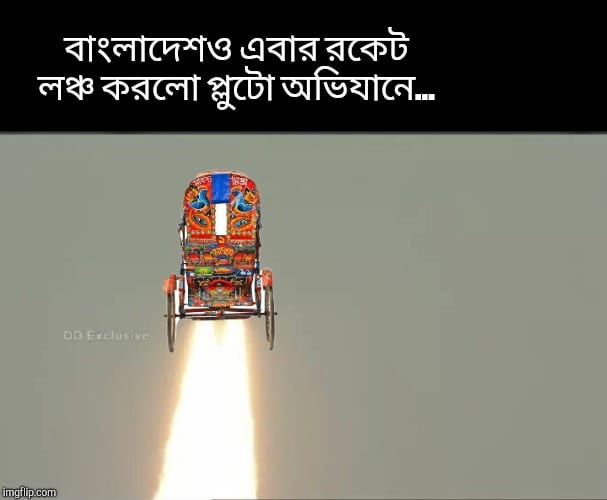
Text: বাংলাদেশও এবার রকেট লঞ্চ করলো প্লুটো অভিযানে
Label: Hate
Hate category: Political
Targeted group: Organization